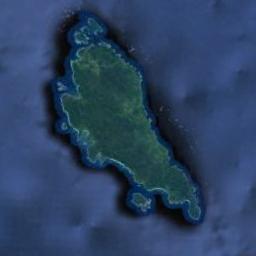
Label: island